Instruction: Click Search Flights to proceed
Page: home
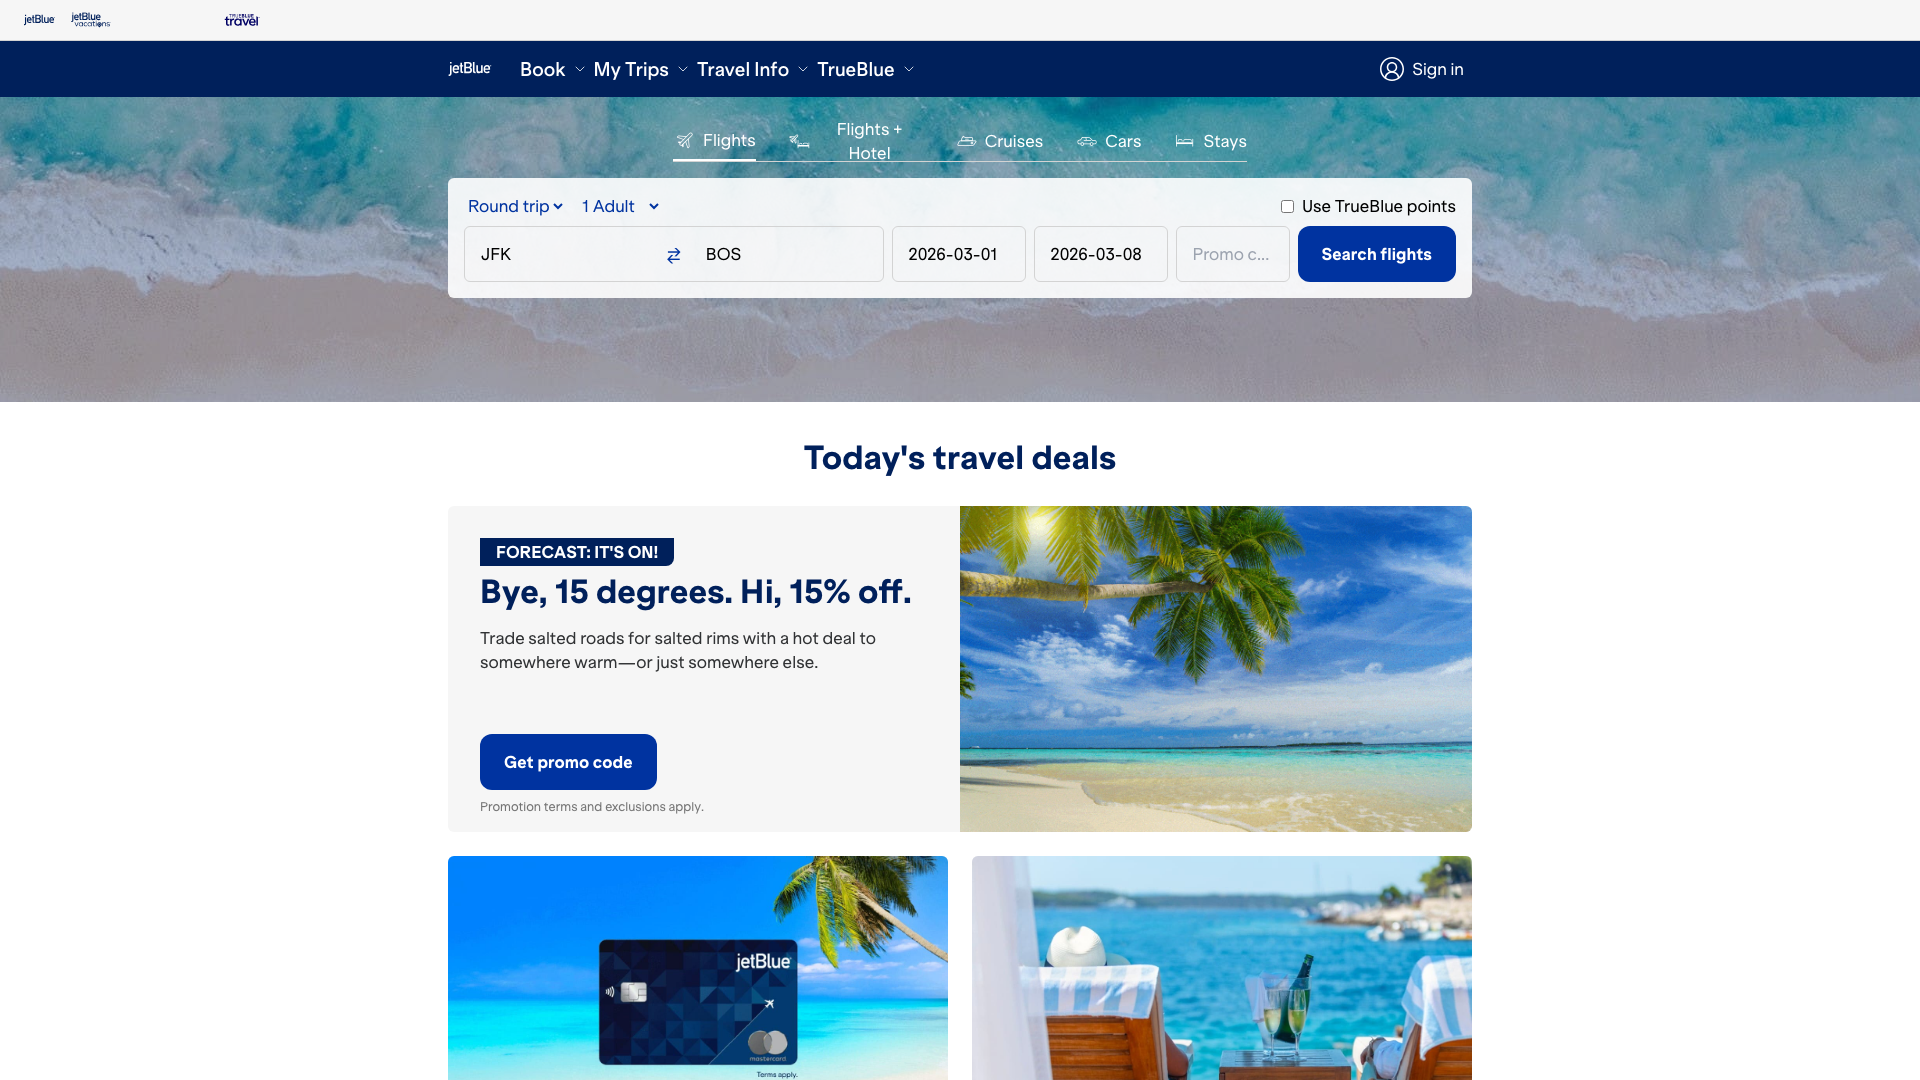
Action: click